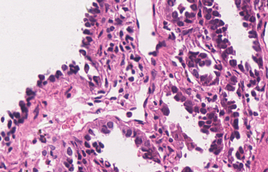
Tumor epithelial tissue: yes
Tumor-associated stroma tissue: yes
Normal tissue: no